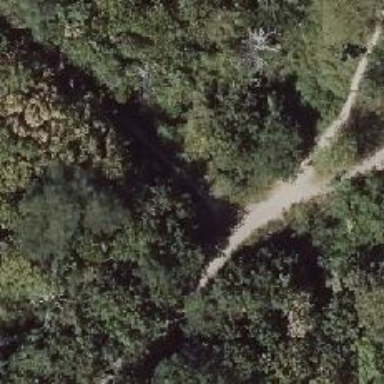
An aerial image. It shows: Dirt path.